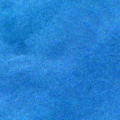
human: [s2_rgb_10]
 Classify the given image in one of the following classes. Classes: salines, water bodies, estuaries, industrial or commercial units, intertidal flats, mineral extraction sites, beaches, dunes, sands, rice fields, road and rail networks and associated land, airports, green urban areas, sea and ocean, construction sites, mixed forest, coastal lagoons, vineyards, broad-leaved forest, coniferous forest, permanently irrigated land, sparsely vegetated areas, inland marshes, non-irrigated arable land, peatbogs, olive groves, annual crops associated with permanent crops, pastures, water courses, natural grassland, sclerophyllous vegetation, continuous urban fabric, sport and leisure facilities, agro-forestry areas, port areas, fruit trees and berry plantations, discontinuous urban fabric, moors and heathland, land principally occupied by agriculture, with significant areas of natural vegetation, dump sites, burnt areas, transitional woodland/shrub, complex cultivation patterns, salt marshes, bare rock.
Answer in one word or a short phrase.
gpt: sea and ocean